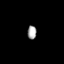
Tissue: skin
Cell type: Fibroblasts
Senescence score: 0.7236
Nuclear area (px): 121
Mean DAPI intensity: 165.231